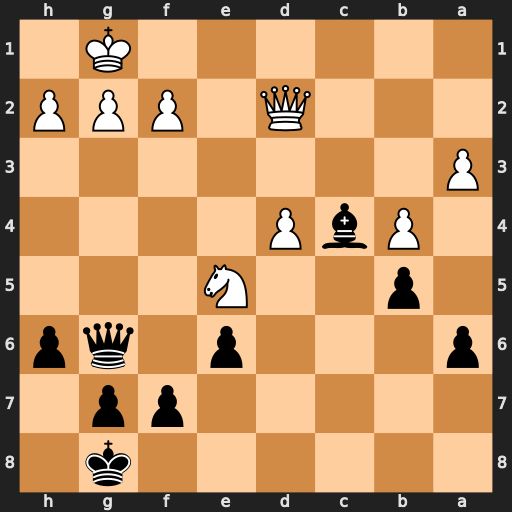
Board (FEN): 6k1/5pp1/p3p1qp/1p2N3/1PbP4/P7/3Q1PPP/6K1
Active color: b
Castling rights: -
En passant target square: -
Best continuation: Qb1+ Qc1 Qxc1#